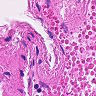
Metastatic tissue present: no